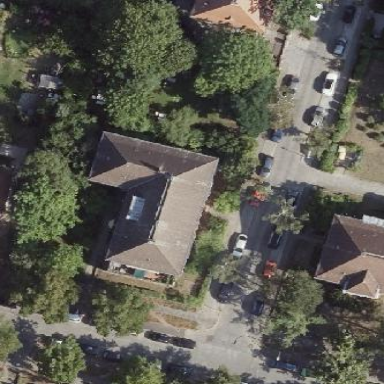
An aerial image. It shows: Hipped roof on apartment building.